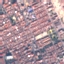
Label: Residential